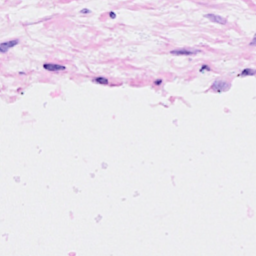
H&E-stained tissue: Breast